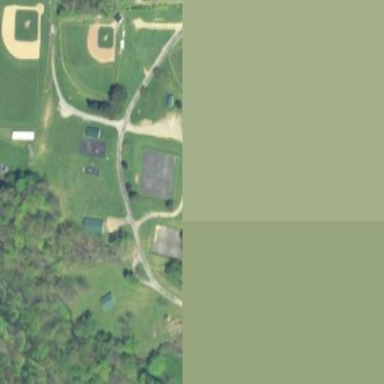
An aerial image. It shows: Recreation ground that serves as park.